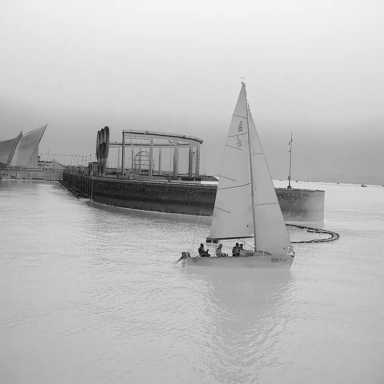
There is a sailboat in the infrared image.